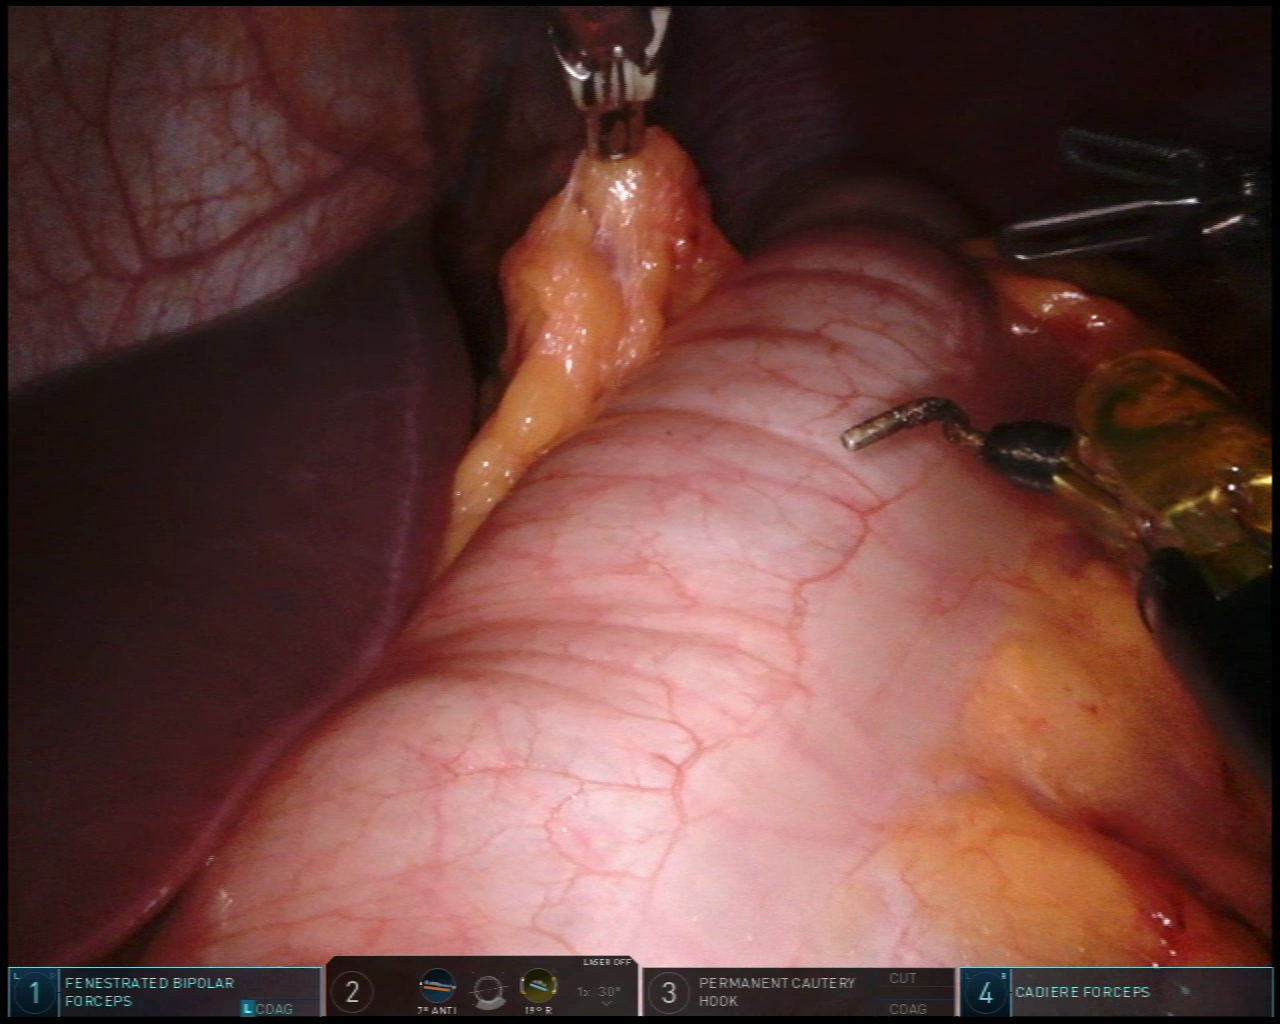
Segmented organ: liver
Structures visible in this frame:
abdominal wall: yes
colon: yes
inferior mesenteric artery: no
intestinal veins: no
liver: yes
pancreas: no
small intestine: no
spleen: no
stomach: no
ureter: no
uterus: no
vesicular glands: no